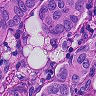
Metastatic tissue present: yes